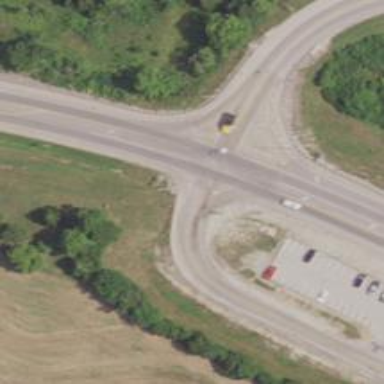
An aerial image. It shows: Asphalt road designated as trunk highway.